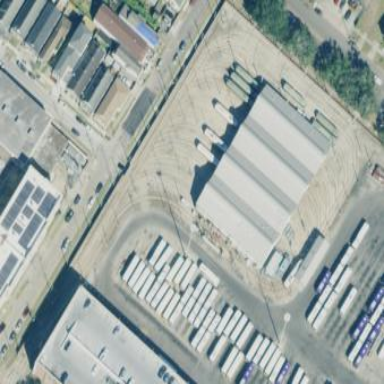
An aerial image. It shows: Industrial train depot.